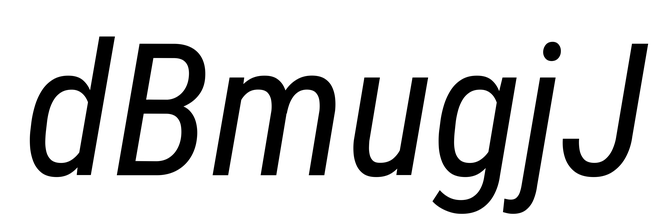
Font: Roboto-Italic_Condensed_Italic